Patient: sex F, age 54
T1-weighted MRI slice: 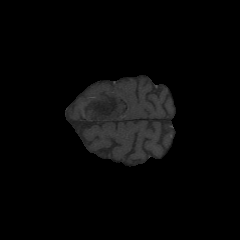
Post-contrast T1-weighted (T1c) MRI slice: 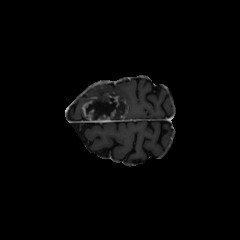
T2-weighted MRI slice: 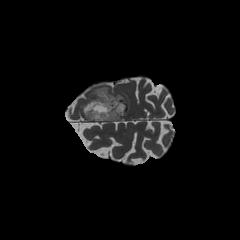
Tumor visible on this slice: yes
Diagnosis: Glioblastoma, IDH-wildtype
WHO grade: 4